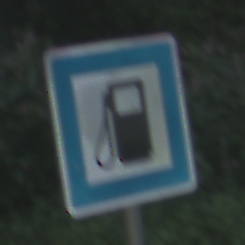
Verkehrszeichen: Tankstelle
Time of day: MorningAfternoon
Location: Outdoor (Nature)
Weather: Clear
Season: NotSpecified
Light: Natural